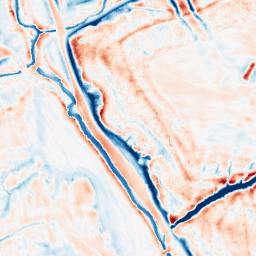
Category: edge_preserving
Decomposition family: bilateral
Decomposition parameters: d: 21
sigma_color: 150
sigma_space: 75
Upsampling method: bicubic
Upsampling parameters: scale: 8
Upsampling scale: 8